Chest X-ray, PA view. Patient: 33 years old, sex M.
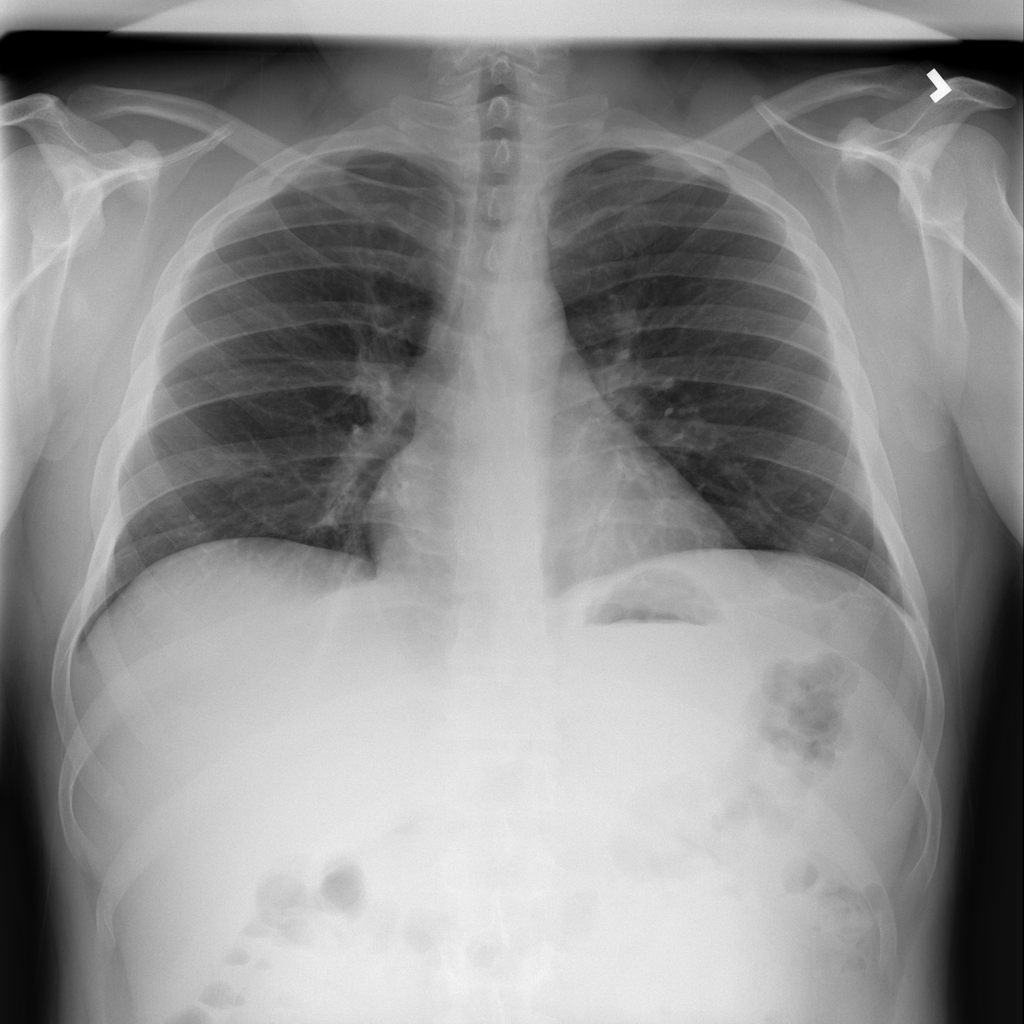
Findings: No Finding